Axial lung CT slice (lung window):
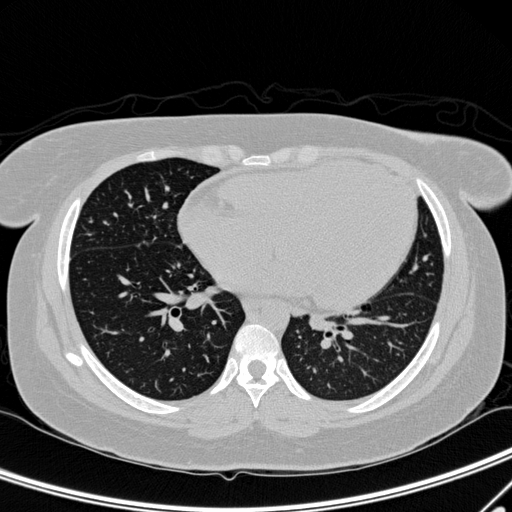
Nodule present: no